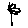
Label: flower